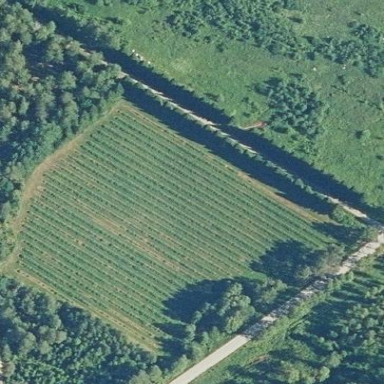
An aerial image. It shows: Orchard.